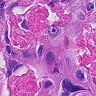
Metastatic tissue present: yes